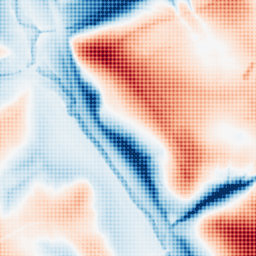
Category: trend_removal
Decomposition family: local_polynomial
Decomposition parameters: window_size: 101
degree: 3
Upsampling method: sinc_hamming
Upsampling parameters: scale: 8
kernel_size: 8
Upsampling scale: 8